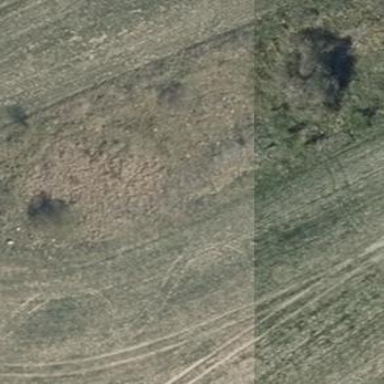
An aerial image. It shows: Patch of scrub vegetation.